Question: EDIT Solved:
Due to the insight of answers and comments I was able to find a solution that fits my needs. Due to the fact that the data grid is created dynamically and reused within a loop so that it can be inserted in the treeview, most of the things I needed to do could not be done in XML(to my knowledge, spent half a day trying to find a way to make that work and it just wasn't happening.) Due to HighCore's belittling of my code(which was necessary and based on fact, but had me licking my wounds as I was proud of it) I moved on to a Data Binding approach. If you have not the patience to read the rest of this paragraph the code sample is below. It made my code much cleaner and . I was able to create the setter in code by referencing Sheridan's answer which gave me everything I needed. Code Below.
'''
while (bc.next != null)
{
bc = bc.next;
System.Windows.Controls.DataGrid dgbc = new System.Windows.Controls.DataGrid()
dgbc.AutoGenerateColumns = false;
Style style = new Style(typeof(System.Windows.Controls.DataGridCell));
Setter setter = new Setter(System.Windows.Controls.DataGridCell.HorizontalAlignmentProperty, System.Windows.HorizontalAlignment.Right);
style.Setters.Add(setter);
DataGridTextColumn dgtc = new DataGridTextColumn();
dgtc.Binding = new System.Windows.Data.Binding("pBudgetCode");
dgtc.Header = "Budget Code";
dgbc.Columns.Add(dgtc);
DataGridTextColumn dgtc2 = new DataGridTextColumn();
dgtc2.Binding = new System.Windows.Data.Binding("pOriginalEstimate");
dgtc2.CellStyle = style;
dgtc2.Header = "Original Estimate";
dgbc.Columns.Add(dgtc2);
//More Columns added, dgtc above intentionally did not use the style.
LinkedList<BudgetCodeCTC> tempCode = new LinkedList<BudgetCodeCTC>();
tempCode.AddLast(bc.getCTCProps());
dgbc.ItemsSource = tempCode;
//BudgetCodeCTC is the class that contains the properties to be bound.
//The paramater in creation of the Binding object is the name of the Property in BudgetCodeCTC that the column is bound to.
foreach(BudgetCategoryCTC catCTC in tempCode.ElementAt(0).pAccumulateAs)
{
//Essentially same code as above except applied at the next level down in the TreeView and then added to the Parent TreeViewItem
//Another foreach loop for the next level down using essentially the same code
}
'''
I know that is only a snapshot of the code but hopefully it provides enough information to someone looking for a similar solution.
Example of what this looks like:

- - - Also winforms is referenced as they are used in the omitted areas
because of an end users preference(Fought the good fight and lost). I removed some of the System.Windows.Controls So you wouldn't have to scroll the codebox too far, I assure you the code compiles and runs.'''
while (bc.next != null)
{
bc = bc.next;
budgetCodeCategory mat = bc.materials;
budgetCodeCategory equ = bc.equipment;
budgetCodeCategory sub = bc.sub;
budgetCodeCategory oth = bc.other;
budgetCodeCategory lab = bc.labor;
budgetCodeCategory ovh = bc.overhead;
DataTable t = new DataTable();
t.Columns.Add("Budget Code", typeof(String));
t.Columns.Add("Original Estimate", typeof(Decimal));
t.Columns.Add("Approved Owner Changes", typeof(Decimal));
t.Columns.Add("Total Estimate", typeof(Decimal));
t.Columns.Add("Job-To-Date Costs", typeof(Decimal));
t.Columns.Add("% Complete", typeof(Decimal));
t.Columns.Add("Cost To Complete", typeof(Decimal));
t.Columns.Add("Revised Cost At Completion", typeof(Decimal));
t.Columns.Add("Total Estimate Variance", typeof(Decimal));
//Row Added Here
DataView dvbc = new DataView(t);
DataGrid dgbc = new System.Windows.Controls.DataGrid();
dgbc.ItemsSource = dvbc;
TreeViewItem tvbc = new TreeViewItem() { Header = dgbc };
tvbc.UpdateLayout();
if (mat.first != null)
{
DataTable ct = new DataTable();
ct.Columns.Add("Category", typeof(String));
ct.Columns.Add("Original Estimate", typeof(Decimal));
ct.Columns.Add("Approved Owner Changes", typeof(Decimal));
ct.Columns.Add("Total Estimate", typeof(Decimal));
ct.Columns.Add("Job-To-Date Costs", typeof(Decimal));
ct.Columns.Add("% Complete", typeof(Decimal));
ct.Columns.Add("Cost To Complete", typeof(Decimal));
ct.Columns.Add("Revised Cost At Completion", typeof(Decimal));
ct.Columns.Add("Total Estimate Variance", typeof(Decimal));
//Row Added Here
ct.AcceptChanges();
DataView dv = new DataView(ct);
DataGrid dg = new System.Windows.Controls.DataGrid();
dg.ItemsSource = dv;
TreeViewItem tvi = new TreeViewItem() { Header = dg };
tvi.UpdateLayout();
tvbc.Items.Add(tvi);
if (mat.first.next != null)
{
mat = mat.first;
Boolean myHeader = true;
while (mat.next != null)
{
mat = mat.next;
DataTable ctch = new DataTable();
ctch.Columns.Add("Category", typeof(String));
ctch.Columns.Add("Original Estimate", typeof(Decimal));
ctch.Columns.Add("Approved Owner Changes", typeof(Decimal));
ctch.Columns.Add("Total Estimate", typeof(Decimal));
ctch.Columns.Add("Job-To-Date Costs", typeof(Decimal));
ctch.Columns.Add("% Complete", typeof(Decimal));
ctch.Columns.Add("Cost To Complete", typeof(Decimal));
ctch.Columns.Add("Revised Cost At Completion", typeof(Decimal));
ctch.Columns.Add("Total Estimate Variance", typeof(Decimal));
//Row Added Here
ctch.AcceptChanges();
DataView dvc = new DataView(ctch);
DataGrid dgc = new System.Windows.Controls.DataGrid();
dgc.ItemsSource = dvc;
TreeViewItem tvic = new TreeViewItem() { Header = dgc };
tvic.UpdateLayout();
tvi.Items.Add(tvic);
}
}
}
}
//This if statement is repeated 5 more times for other Children of tvi. That code is Identical to what is shown here(omitted Row add is different).
//This is the end of the relevant code
'''
I apologize for the long code sample.
So my issue is that this all goes down in the Constructor for the window. At the end of the scope of the DataGrid variable it has no Columns which I need to format the columns to allign right. However when an event is fired from the DataGrid and I get the Count on the Columns from the sender that was cast to DataGrid it shows as having 9 Columns(the correct number)
I tried using the AutoGeneratingColumn and AutoGeneratedColumns events to find out when the DataGrid initialized its columns and the events never fired.
If anyone could shed some light on a way to not have to have an event fired to format the columns it would really help, it's getting to the point where I may have to push back release(internal only, we do not release public software) due to this problem as I am cleaning up the formatting so that it can look clean for testing.
Thanks for your time.
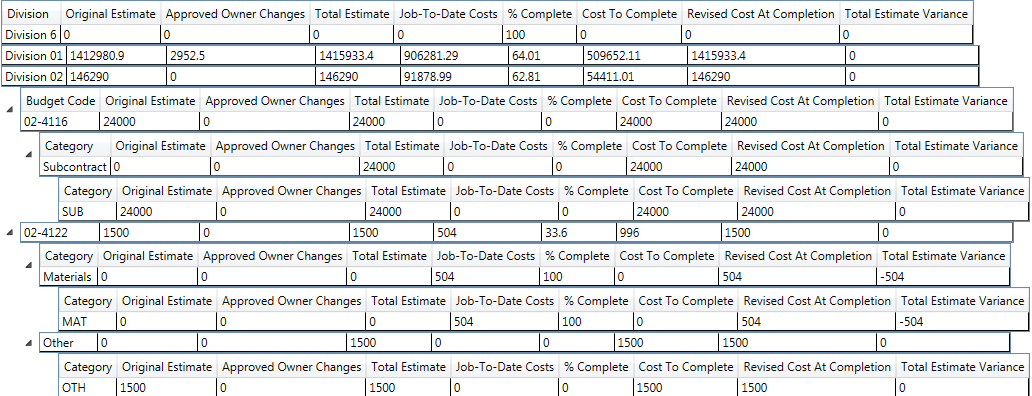
Answer: You really shouldn't be doing stuff like this in code. It's much easier if you define your 'DataGrid.Columns' in XAML, data bind to the 'DataGrid.ItemsSource' property and just update the data bound collection from code. You can easily right align a 'DataGridTextColumn' in XAML like this:
'''
<DataGridTextColumn Binding="{Binding SomeNumericColumn}">
<DataGridTextColumn.ElementStyle>
<Style TargetType="{x:Type TextBlock}">
<Setter Property="HorizontalAlignment" Value="Right" />
</Style>
</DataGridTextColumn.ElementStyle>
</DataGridTextColumn>
'''
---
UPDATE >>>
The 'Style' can be re-used, but we generally define each of the columns in a 'DataGrid':
'''
<Style Name="RightAlign" TargetType="{x:Type TextBlock}">
<Setter Property="HorizontalAlignment" Value="Right" />
</Style>
'''
...
'''
<DataGrid.Columns>
<DataGridTextColumn Binding="{Binding SomeTextColumn}" />
<DataGridTextColumn Binding="{Binding SomeNumericColumn}"
ElementStyle="{StaticResource RightAlign}" ... />
<DataGridTextColumn Binding="{Binding AnotherTextColumn}" />
...
</DataGrid.Columns>
'''